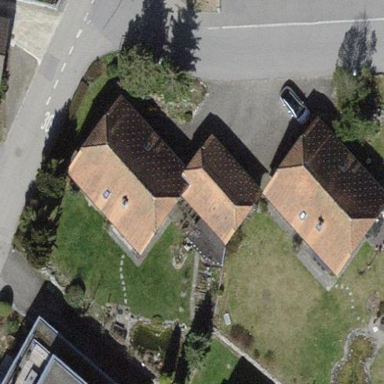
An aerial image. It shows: Detached building with hipped roof shape.